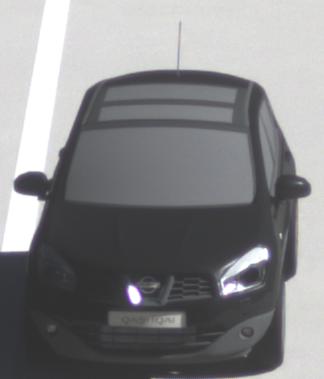
Make: Nissan
Model: Qashqai 1.6
Detailed model: Qashqai (J10)
Model produced from: 2010/03
Model produced until: 2010/08
Doors: 5
Color: black
Road condition: dry road
Daytime: morning or afternoon
Contrast: high contrast